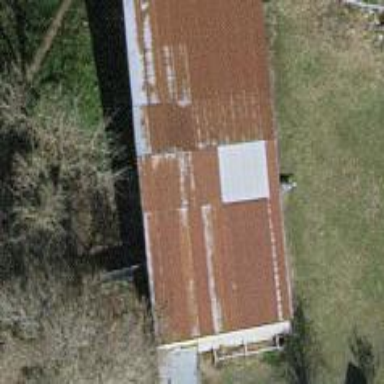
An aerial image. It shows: Shed building.